Brain MRI, t2w sequence, axial 2D slice.
Patient: age 26, sex F, weight 90 kg, height 1.9 m
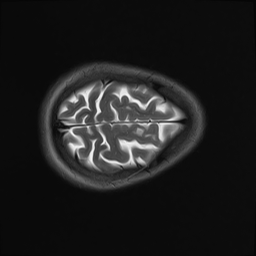